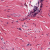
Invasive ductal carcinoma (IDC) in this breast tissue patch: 0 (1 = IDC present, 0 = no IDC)